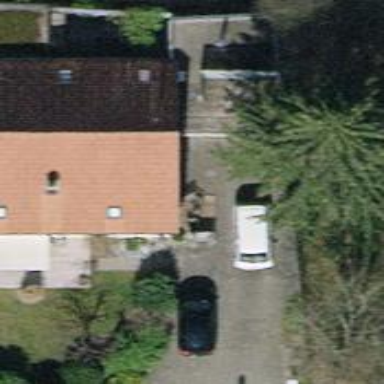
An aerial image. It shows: Detached building with gabled tile roof.